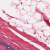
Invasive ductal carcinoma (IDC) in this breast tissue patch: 0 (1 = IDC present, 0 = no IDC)